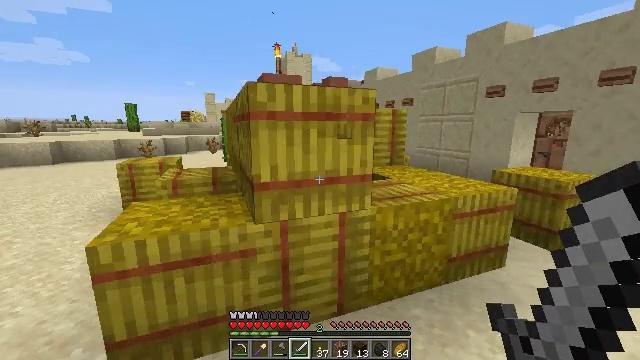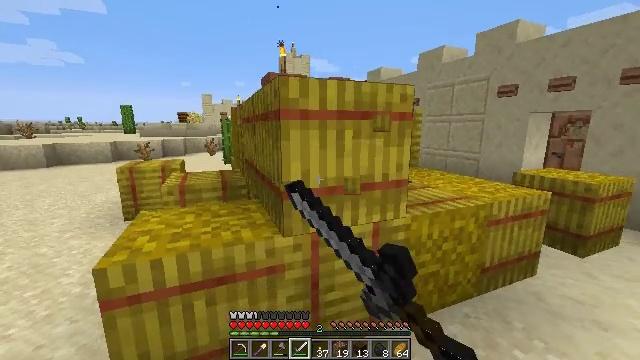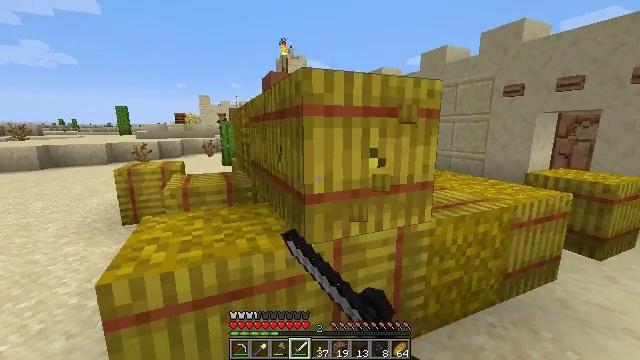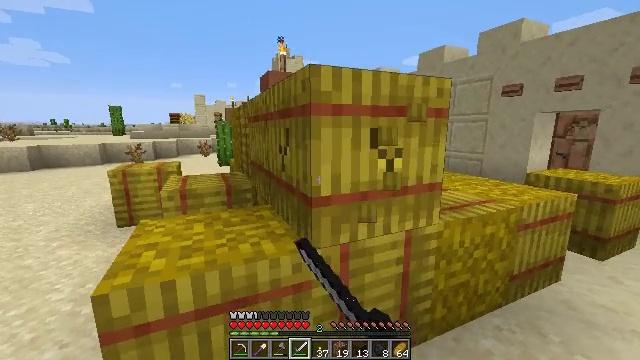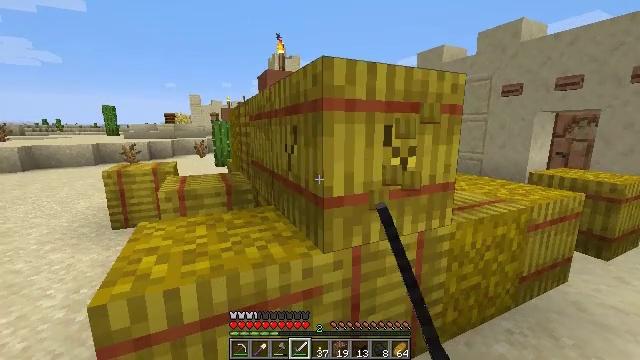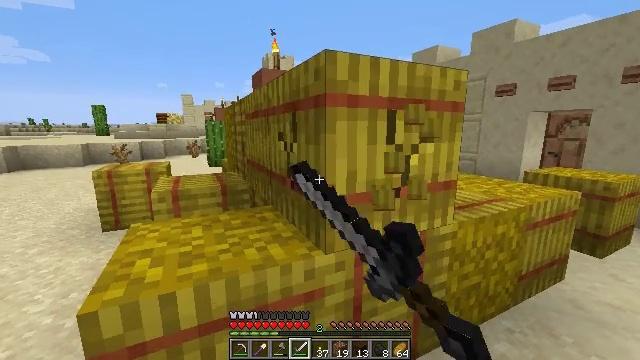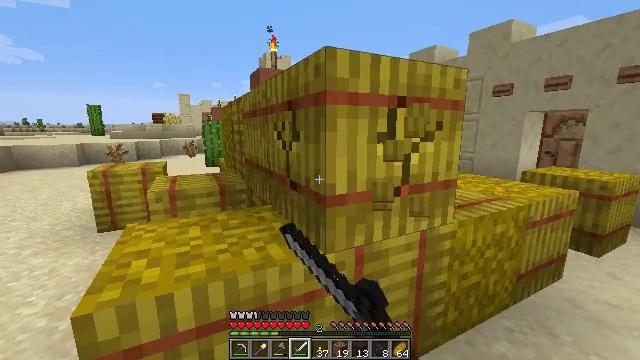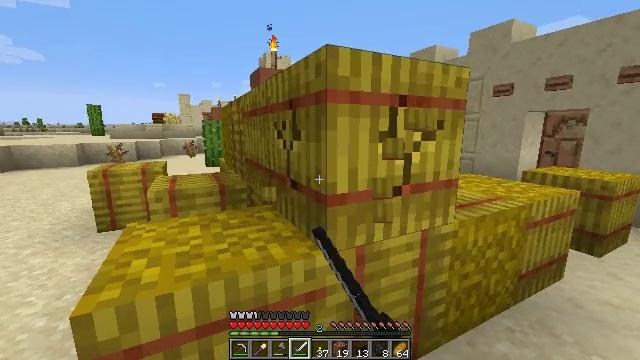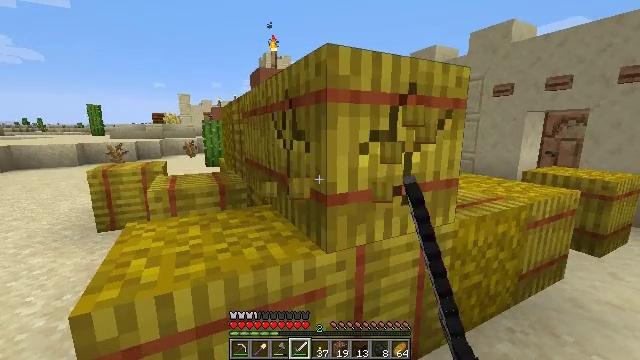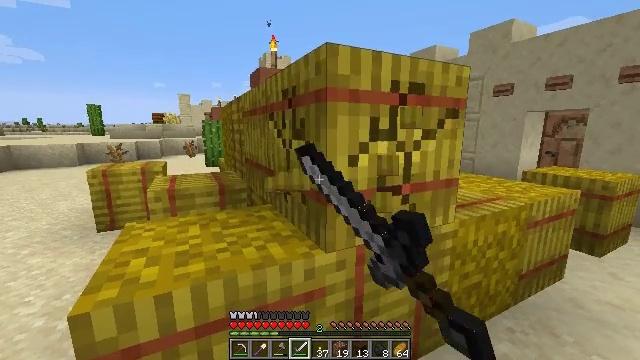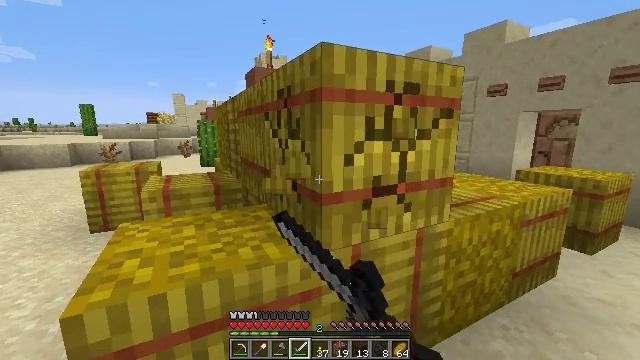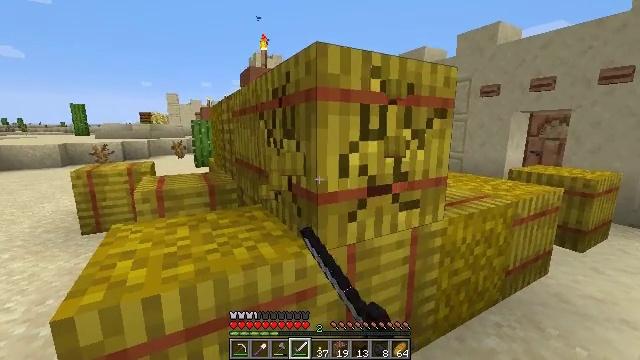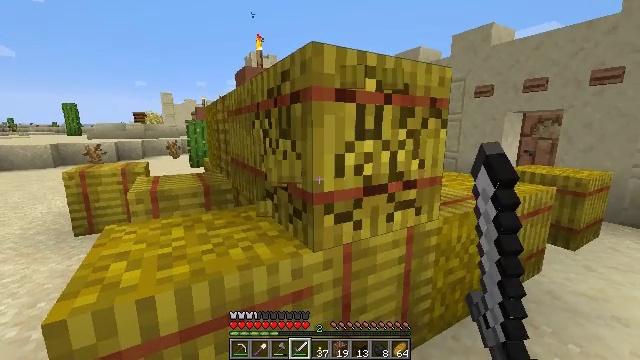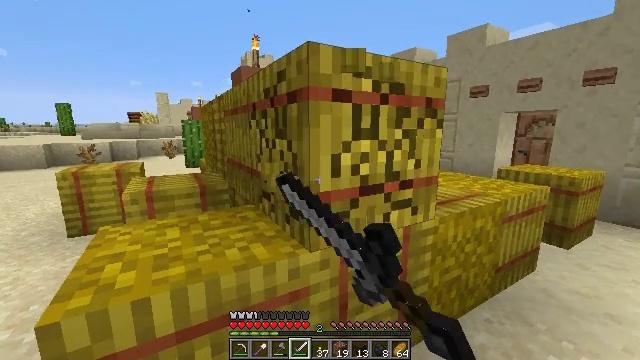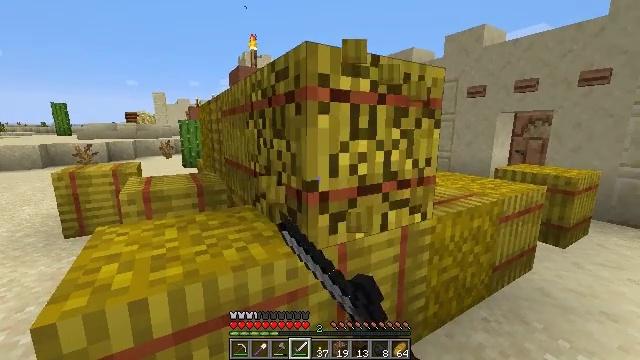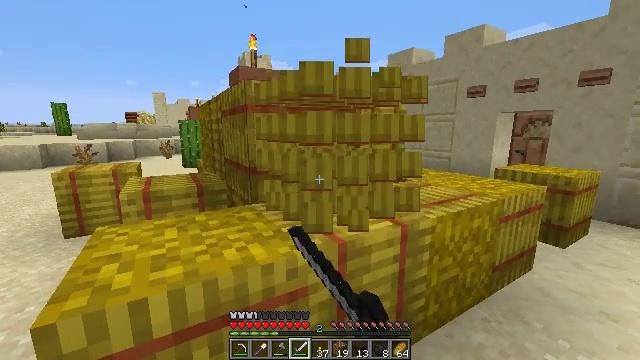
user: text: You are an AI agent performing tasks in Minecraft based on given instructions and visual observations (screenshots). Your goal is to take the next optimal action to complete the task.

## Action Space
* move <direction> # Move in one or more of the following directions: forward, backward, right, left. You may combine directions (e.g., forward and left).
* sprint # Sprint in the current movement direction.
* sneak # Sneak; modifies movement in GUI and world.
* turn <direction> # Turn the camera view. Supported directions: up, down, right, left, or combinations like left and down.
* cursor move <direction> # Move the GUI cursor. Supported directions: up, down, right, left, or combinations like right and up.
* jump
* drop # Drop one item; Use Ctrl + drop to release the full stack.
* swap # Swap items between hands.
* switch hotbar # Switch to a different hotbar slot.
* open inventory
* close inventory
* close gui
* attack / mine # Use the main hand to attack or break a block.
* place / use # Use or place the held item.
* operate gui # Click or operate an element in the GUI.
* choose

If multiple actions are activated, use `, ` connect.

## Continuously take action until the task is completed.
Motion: motion action
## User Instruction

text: Break the hay block to collect it.
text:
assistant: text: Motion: move forward and move left, attack / mine
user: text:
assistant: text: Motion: move forward and move left, attack / mine
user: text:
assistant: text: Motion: attack / mine
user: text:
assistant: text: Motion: attack / mine
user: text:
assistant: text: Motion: turn right, attack / mine
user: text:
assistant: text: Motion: attack / mine
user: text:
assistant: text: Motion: attack / mine
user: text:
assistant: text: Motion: attack / mine
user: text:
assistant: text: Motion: attack / mine
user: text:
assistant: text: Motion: attack / mine
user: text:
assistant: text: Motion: turn right, attack / mine
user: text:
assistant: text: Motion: attack / mine
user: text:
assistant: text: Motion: attack / mine
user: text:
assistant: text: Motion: attack / mine
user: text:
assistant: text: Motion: attack / mine
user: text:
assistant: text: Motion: attack / mine
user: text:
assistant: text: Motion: attack / mine
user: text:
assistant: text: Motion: attack / mine
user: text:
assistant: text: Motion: move left, attack / mine
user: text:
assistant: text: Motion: move left, turn down, attack / mine
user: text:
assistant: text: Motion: move left, turn down, attack / mine
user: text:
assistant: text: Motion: move left, turn down, attack / mine
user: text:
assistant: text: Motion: move left, turn down, attack / mine
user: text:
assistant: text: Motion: turn right and down, attack / mine
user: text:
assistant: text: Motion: turn down, attack / mine
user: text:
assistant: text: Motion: attack / mine
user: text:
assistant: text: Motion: attack / mine
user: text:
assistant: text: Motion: attack / mine
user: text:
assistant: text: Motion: attack / mine
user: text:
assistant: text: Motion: attack / mine